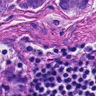
Metastatic tissue present: yes